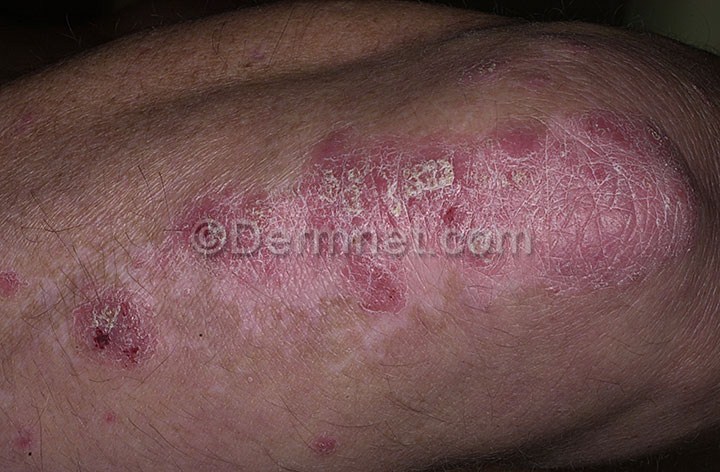
Disease: Psoriasis pictures Lichen Planus and related diseases